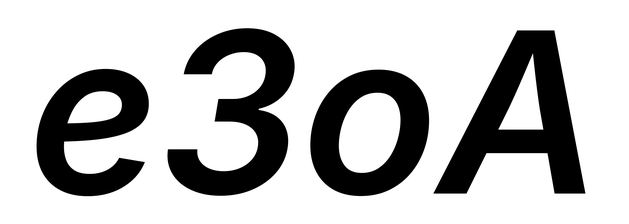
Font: Inter-Italic_SemiBold_Italic